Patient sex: M
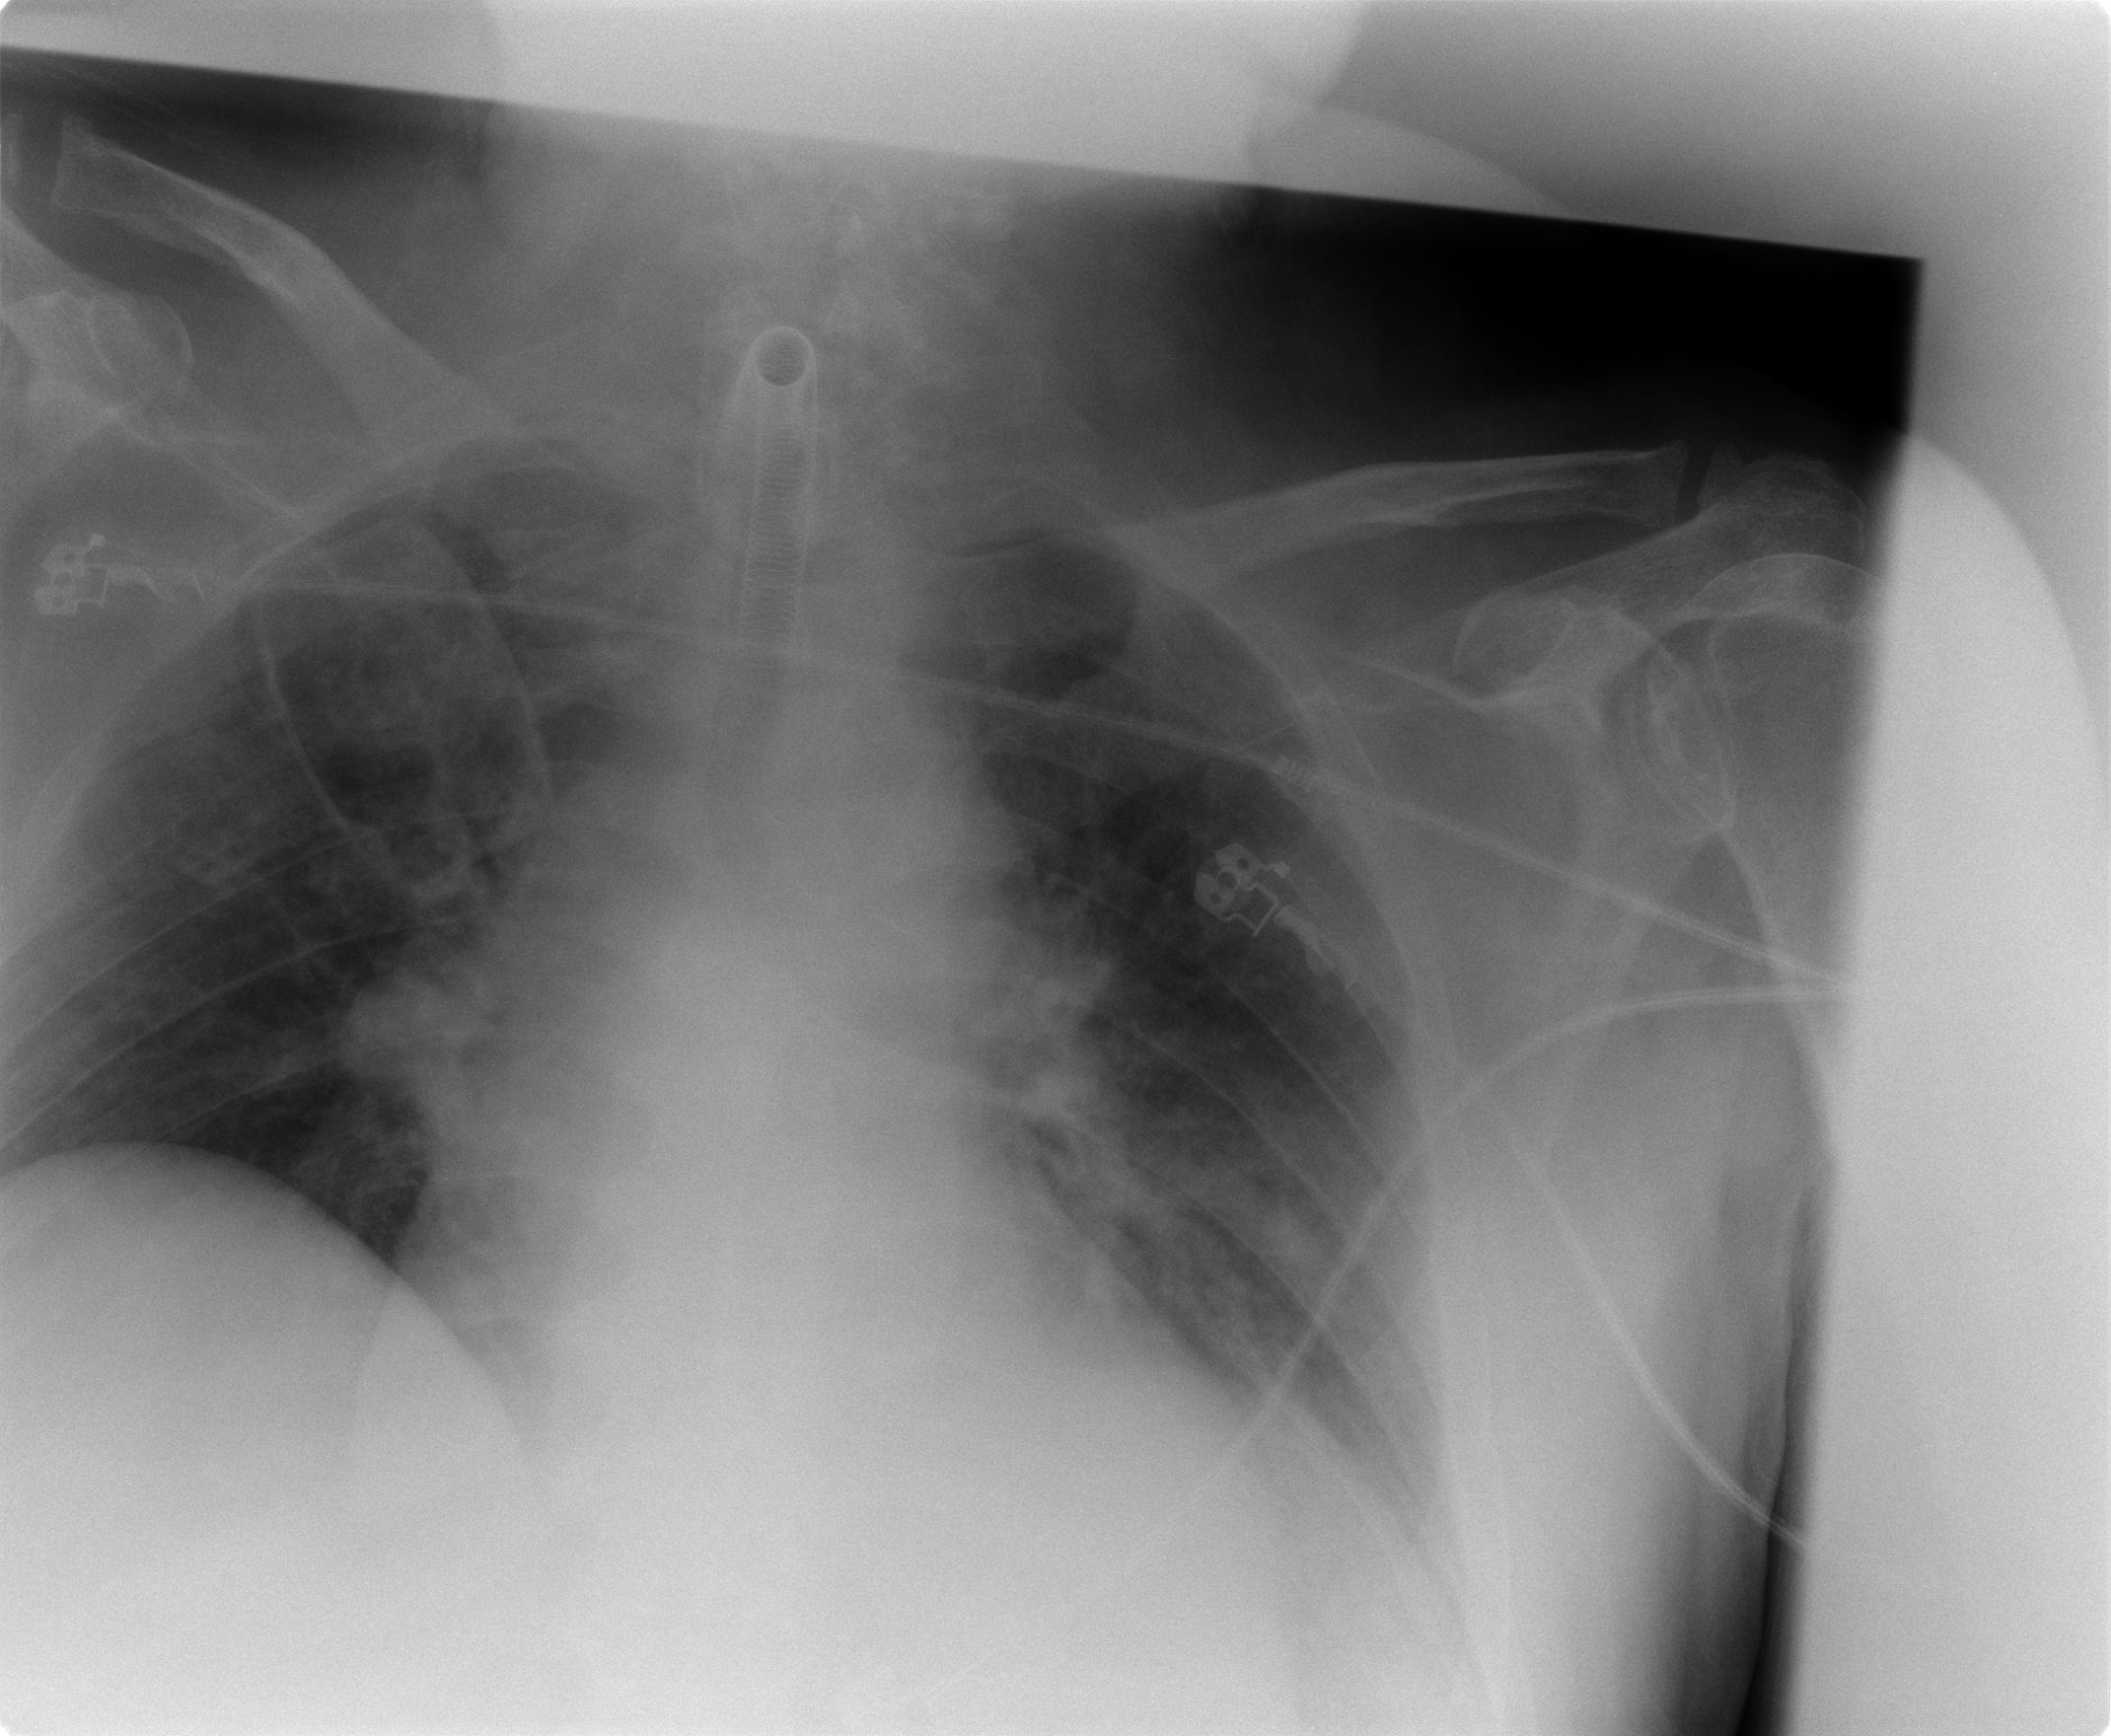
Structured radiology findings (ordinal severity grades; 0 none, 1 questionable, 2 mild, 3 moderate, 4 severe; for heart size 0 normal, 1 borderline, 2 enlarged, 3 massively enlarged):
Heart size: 2
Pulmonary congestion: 2
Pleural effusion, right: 0
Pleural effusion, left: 1
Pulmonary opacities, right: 2
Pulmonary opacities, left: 2
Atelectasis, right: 2
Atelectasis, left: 2